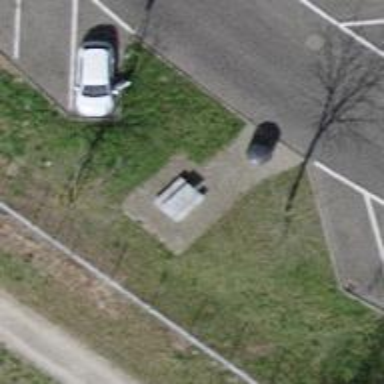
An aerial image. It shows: Picnic table located in leisure land area.